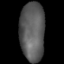
Tissue: lung
Cell type: T cells
Senescence score: 0.1694
Nuclear area (px): 1431
Mean DAPI intensity: 91.584